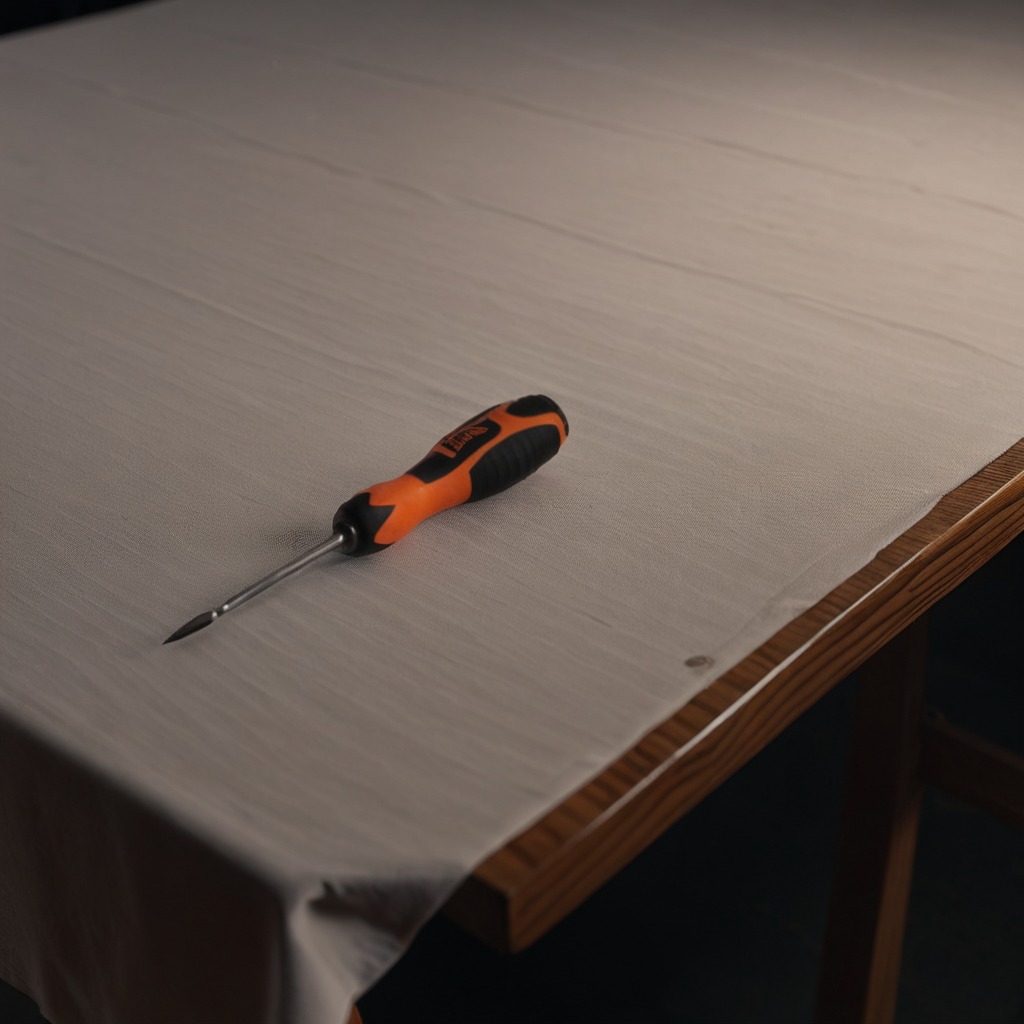
A screwdriver is lying on the wooden table.